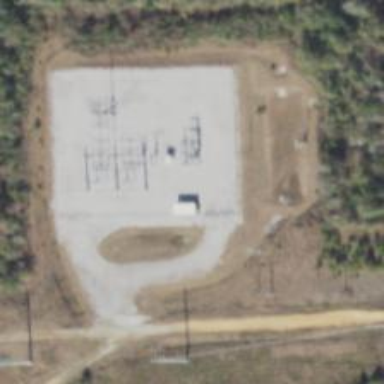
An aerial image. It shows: Distribution substation surrounded by fence.